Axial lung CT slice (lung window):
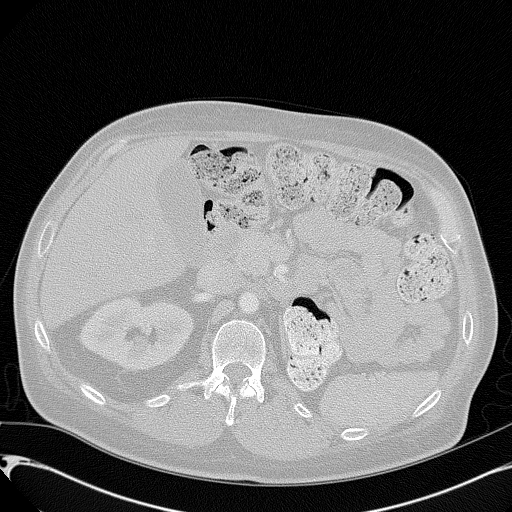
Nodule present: no